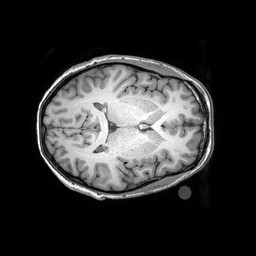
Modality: T1w
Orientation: axial
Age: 26
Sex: female
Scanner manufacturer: philips
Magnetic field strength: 3 T